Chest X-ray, PA view. Patient: 42 years old, sex F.
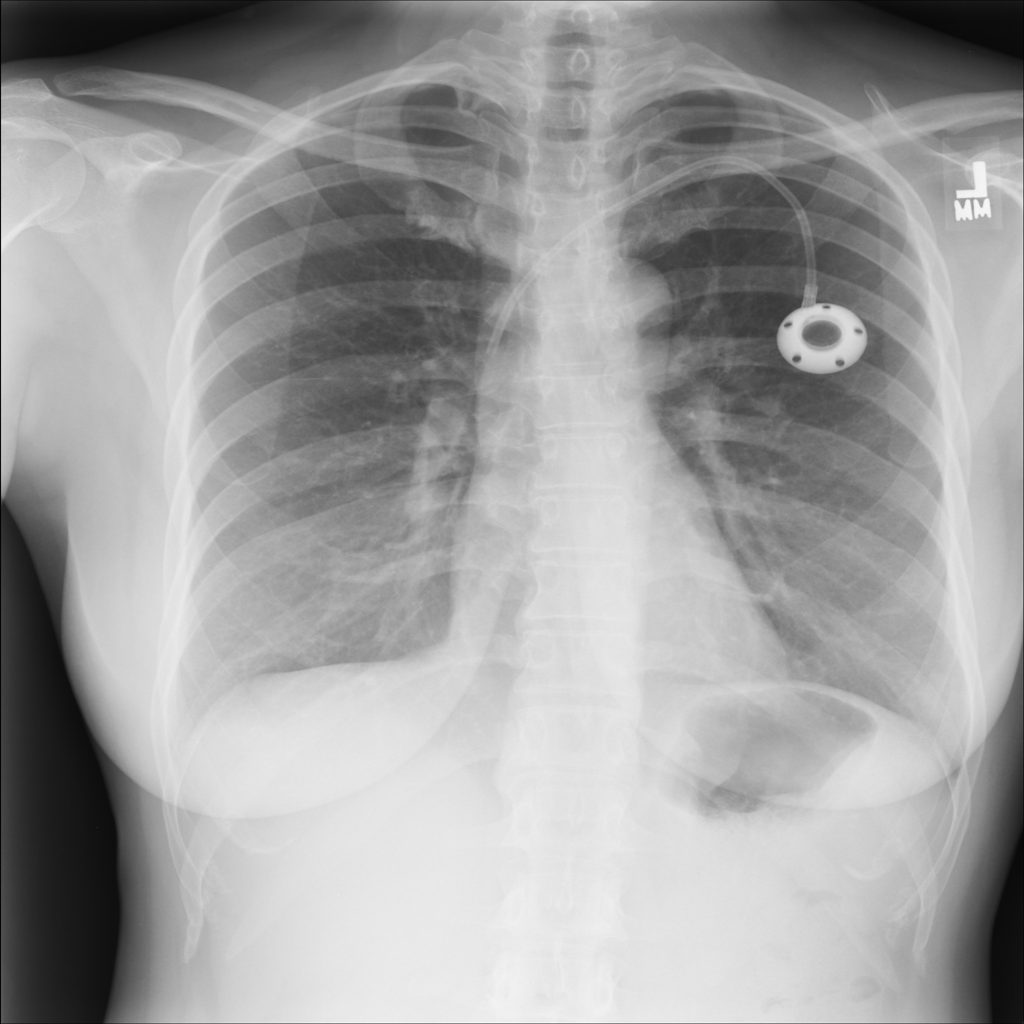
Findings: No Finding